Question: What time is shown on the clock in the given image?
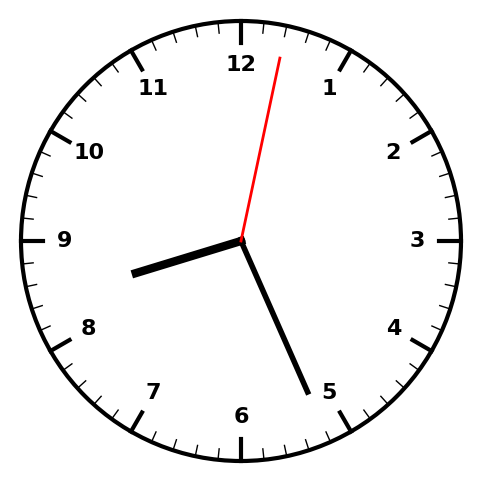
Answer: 08:26:02